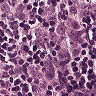
Metastatic tissue present: yes